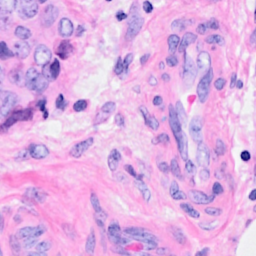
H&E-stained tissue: Breast